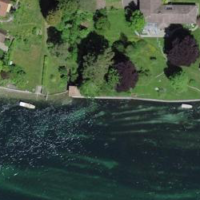
EUNIS habitat code: 14
Species observed at this site:
Corylus avellana
Fagus sylvatica